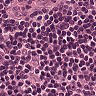
Metastatic tissue present: no